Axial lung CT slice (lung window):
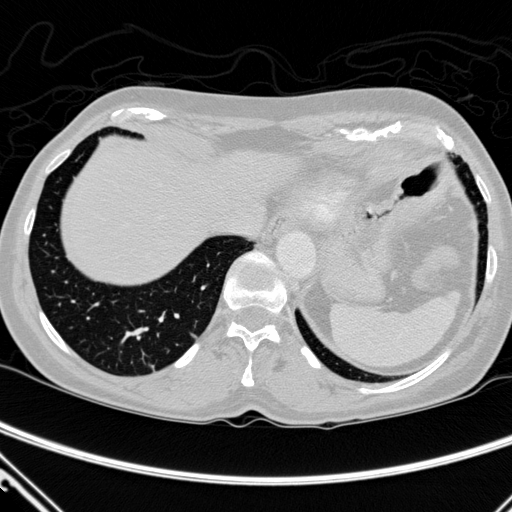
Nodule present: no